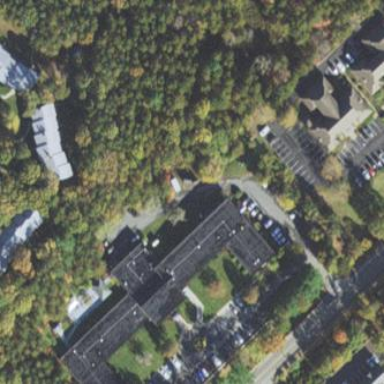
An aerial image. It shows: Nursing home building.